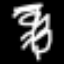
Label: angel